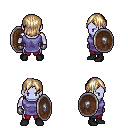
a pixel art fantasy rpg character, male body template, dark elf, purple skin, chain tabard jacket, red pants, white blonde long bangs hairstyle, metal gloves, black shoes, shield, four views (front, back, left, right), 2x2 character sprite sheet, small pixel art, hard edges, no anti-aliasing